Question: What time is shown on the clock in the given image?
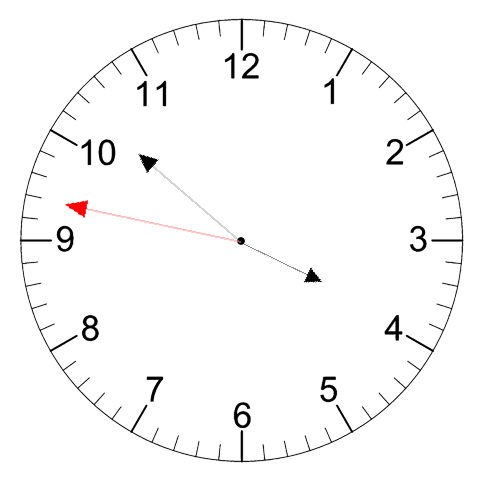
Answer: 03:51:47